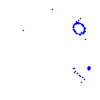
Particle: kaon